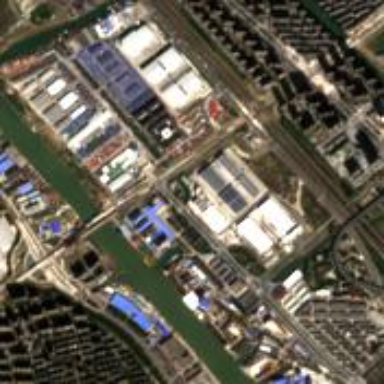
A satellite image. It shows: Industrial area featuring warehouse.